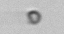
Label: nanoplankton_mix